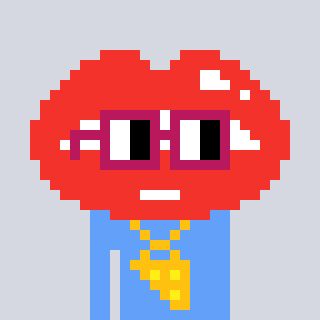
a pixel art character with square dark red glasses, a lips-shaped head and a blue-colored body on a cool background